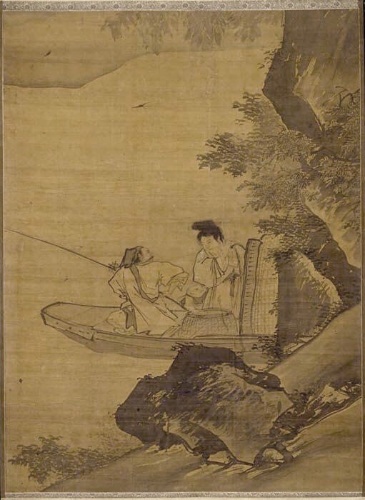
Title: 明  傳張路  溪畔漁家圖  軸|Fisherman and family
Artist: Zhang Lu
Artist bio: Chinese, ca. 1490–ca. 1563
Date: 16th century
Object type: Hanging scroll
Classification: Paintings
Medium: Hanging scroll; ink and color on silk
Culture: China
Period: Ming dynasty (1368–1644)
Dimensions: 43 3/8 x 31 7/8 in. (110.2 x 81.0 cm)
Department: Asian Art
Credit line: John Stewart Kennedy Fund, 1913
Accession year: 1913
Repository: Metropolitan Museum of Art, New York, NY
Tags: Men|Women|Fishing|Boats